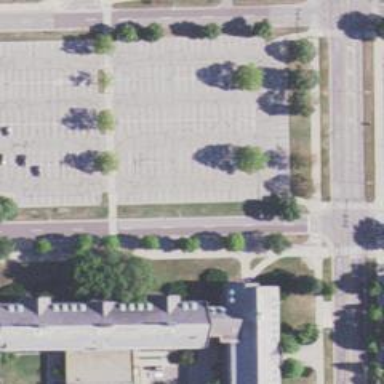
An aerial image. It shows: Parking area with surface.